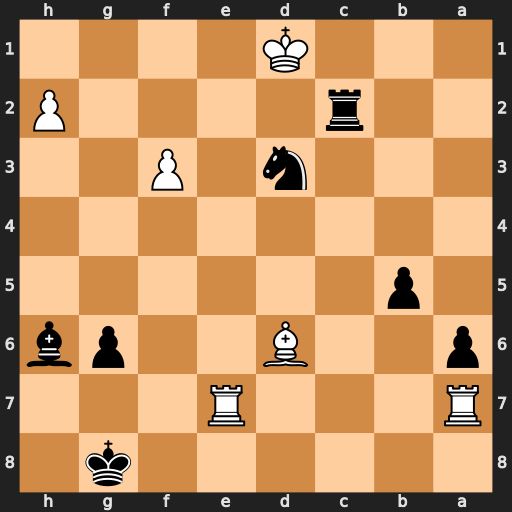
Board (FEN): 6k1/R3R3/p2B2pb/1p6/8/3n1P2/2r4P/3K4
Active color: b
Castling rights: -
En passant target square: -
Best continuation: Rd2#